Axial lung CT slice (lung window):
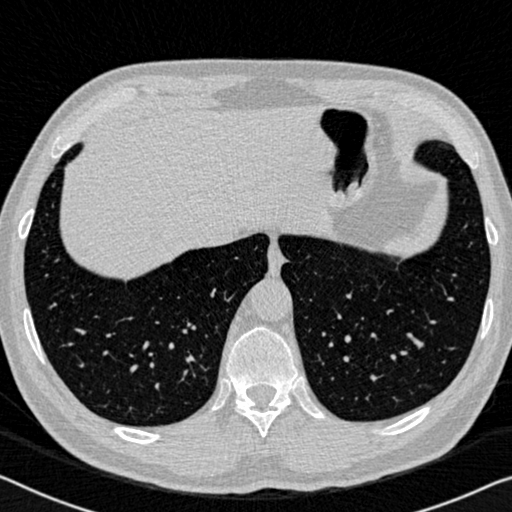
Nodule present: no